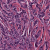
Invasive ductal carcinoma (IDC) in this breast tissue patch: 1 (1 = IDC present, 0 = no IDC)